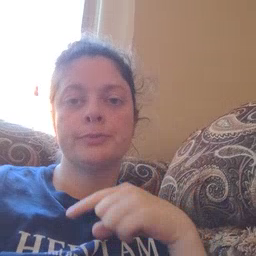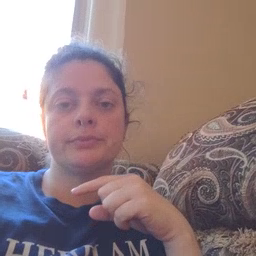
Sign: dryer